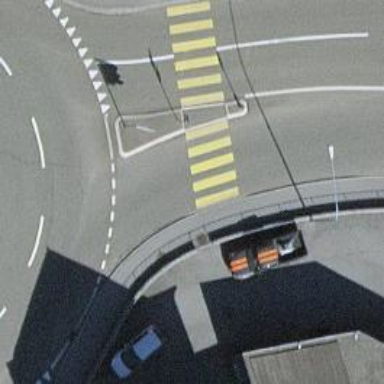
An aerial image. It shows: Uncontrolled zebra crossing on the road.